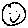
Label: smiley face